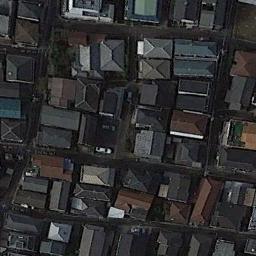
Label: dense_residential